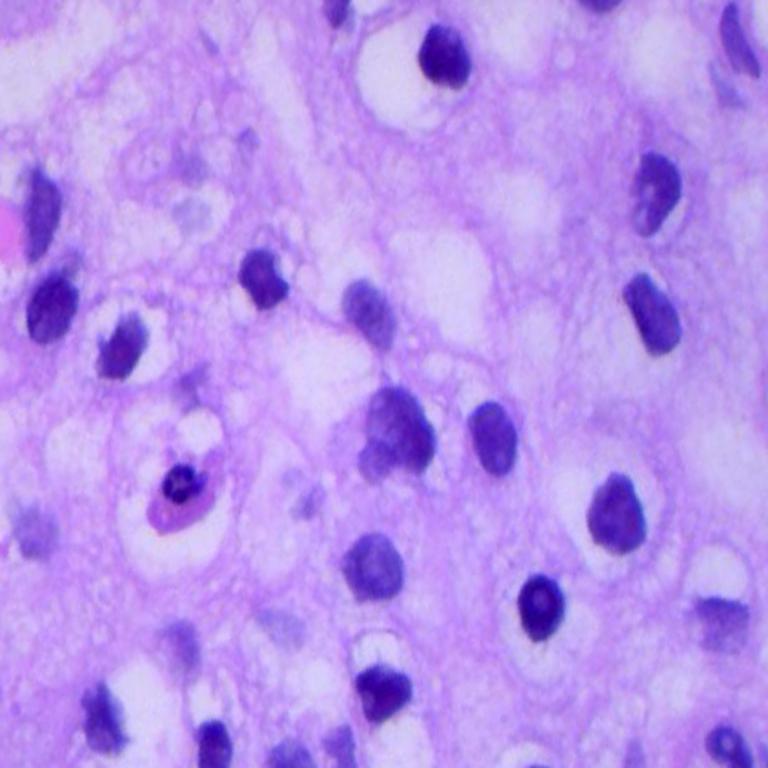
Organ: lung
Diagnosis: squamous carcinomas